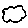
Label: cloud